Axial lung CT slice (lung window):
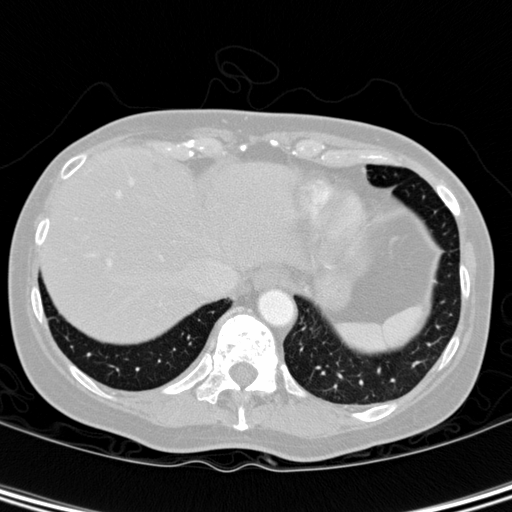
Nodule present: no